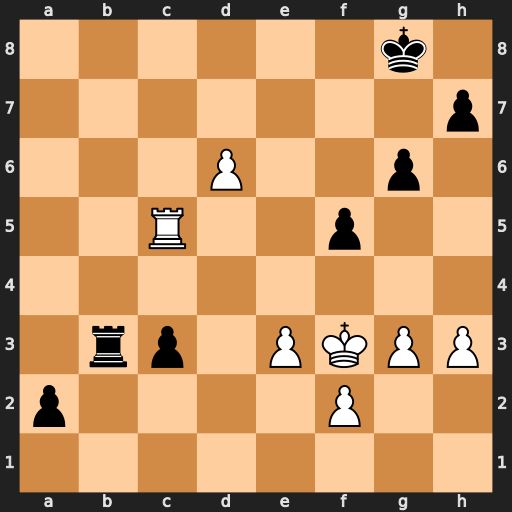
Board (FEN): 6k1/7p/3P2p1/2R2p2/8/1rp1PKPP/p4P2/8
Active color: w
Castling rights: -
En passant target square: -
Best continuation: d7 Rb8 Rc8+ Kf7 Rxb8